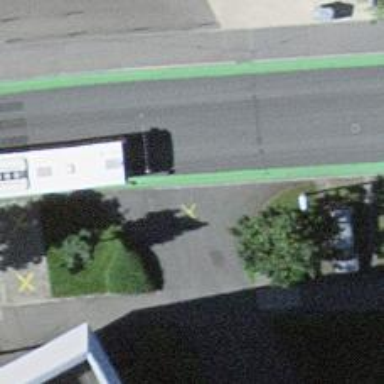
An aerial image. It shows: Sidewalk along the footway.